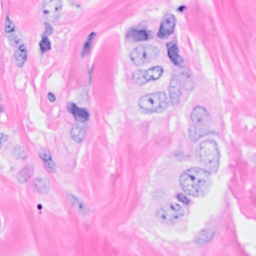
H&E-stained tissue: Breast